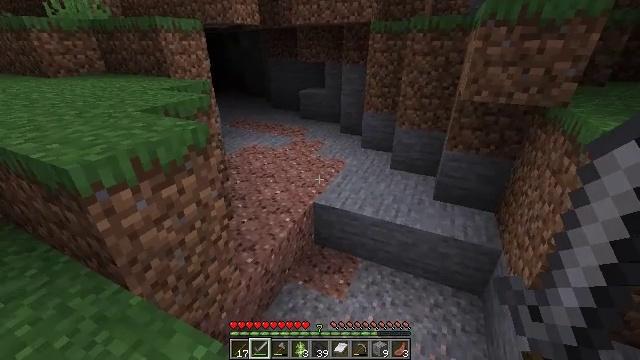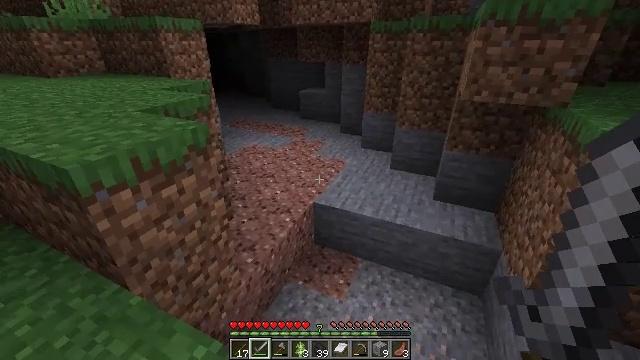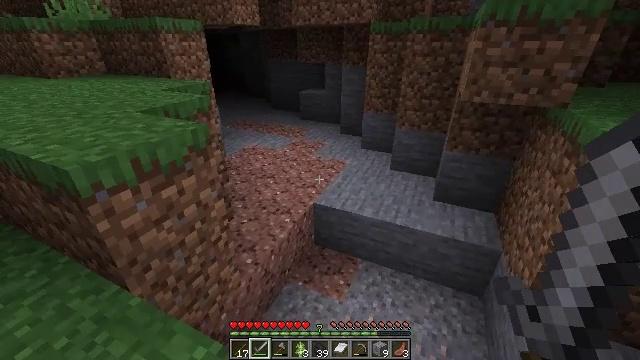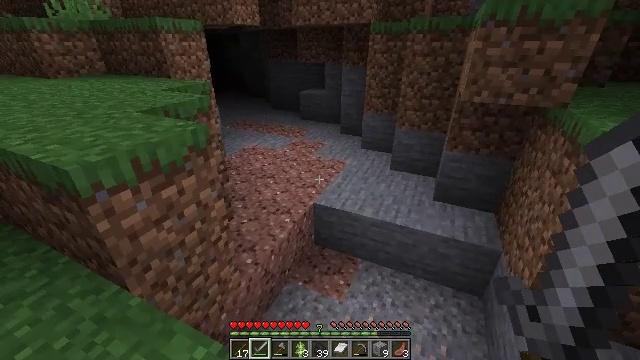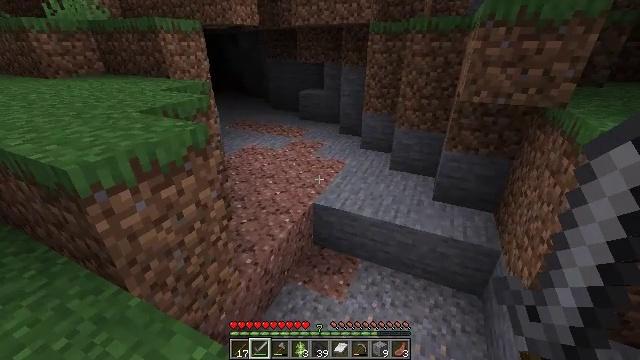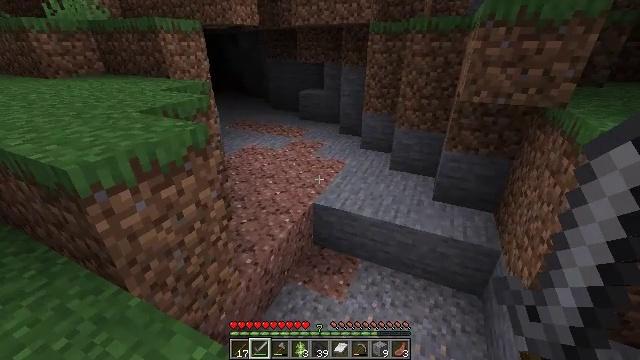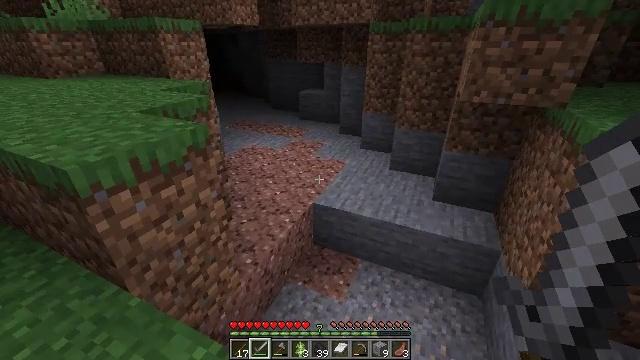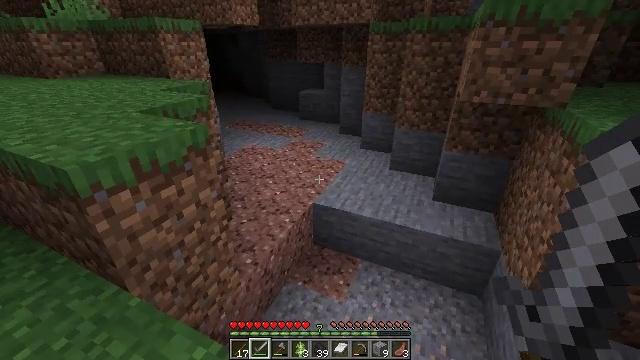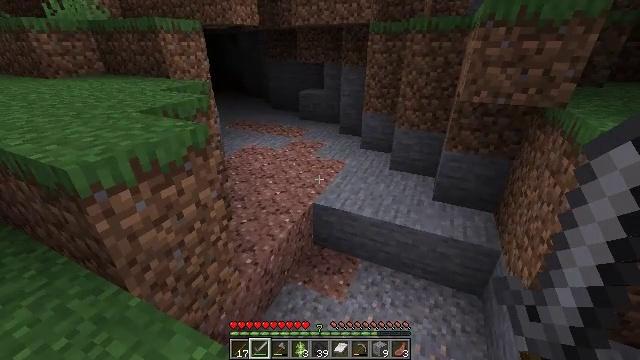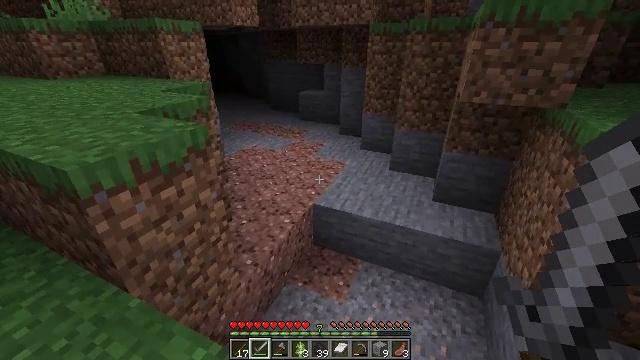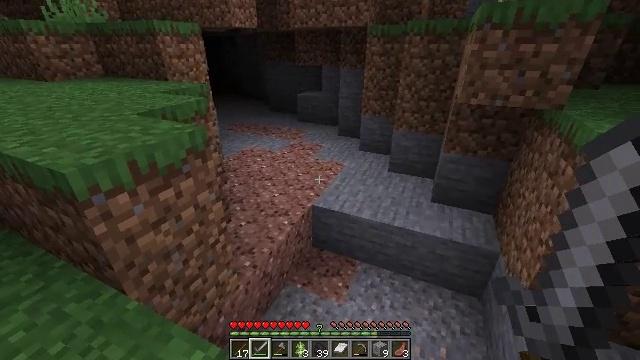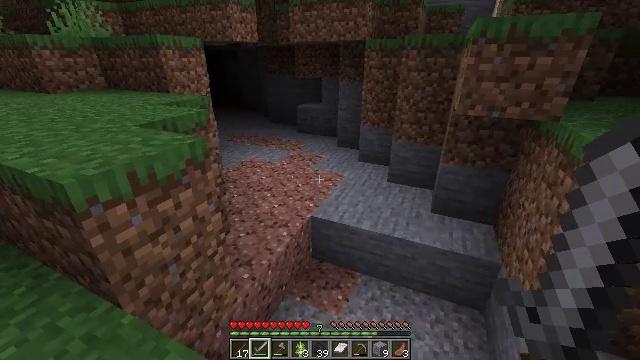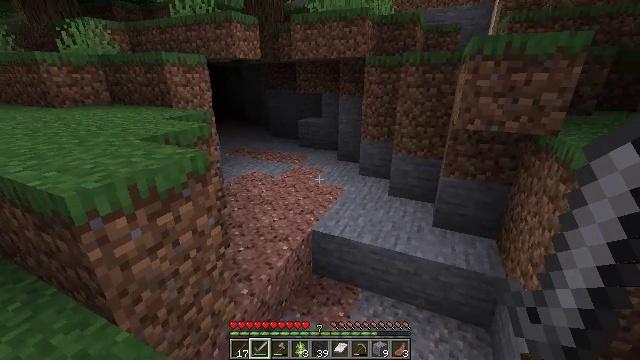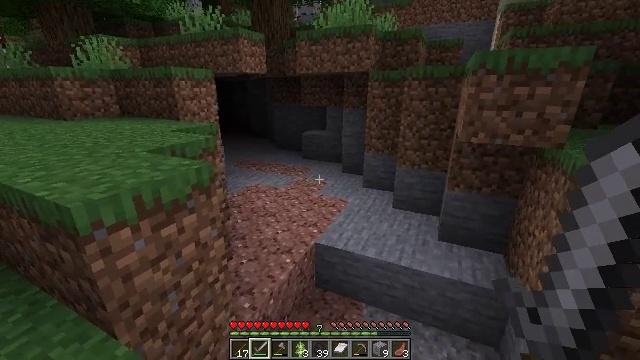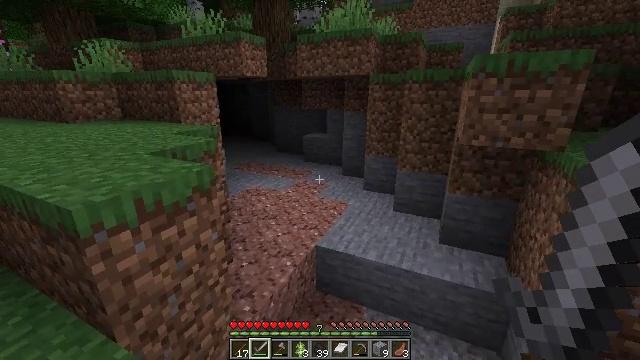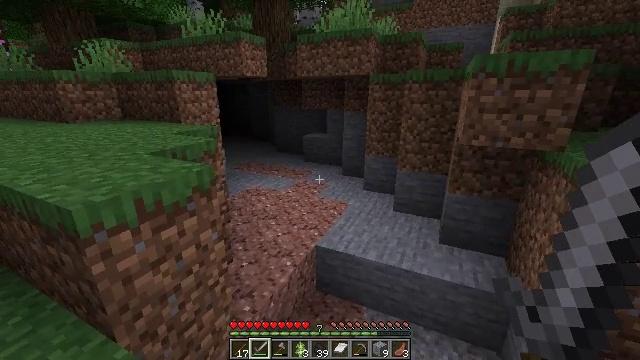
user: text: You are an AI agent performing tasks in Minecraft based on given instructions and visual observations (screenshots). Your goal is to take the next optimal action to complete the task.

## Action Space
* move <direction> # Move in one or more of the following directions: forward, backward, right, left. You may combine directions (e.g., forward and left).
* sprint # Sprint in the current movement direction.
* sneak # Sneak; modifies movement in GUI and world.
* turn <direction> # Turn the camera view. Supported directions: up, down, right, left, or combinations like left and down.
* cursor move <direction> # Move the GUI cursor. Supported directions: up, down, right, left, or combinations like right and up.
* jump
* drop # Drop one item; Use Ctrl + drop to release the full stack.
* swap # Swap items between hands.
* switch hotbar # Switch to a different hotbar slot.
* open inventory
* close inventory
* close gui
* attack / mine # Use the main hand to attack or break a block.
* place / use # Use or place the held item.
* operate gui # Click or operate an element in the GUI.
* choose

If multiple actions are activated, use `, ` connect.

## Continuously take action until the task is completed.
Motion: motion action
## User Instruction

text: Collect iron ore blocks.
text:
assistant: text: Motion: no_op
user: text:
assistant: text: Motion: no_op
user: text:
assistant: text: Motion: no_op
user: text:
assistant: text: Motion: no_op
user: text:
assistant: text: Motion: no_op
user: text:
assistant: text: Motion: no_op
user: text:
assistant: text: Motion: no_op
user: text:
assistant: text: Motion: no_op
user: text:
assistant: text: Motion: no_op
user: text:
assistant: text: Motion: no_op
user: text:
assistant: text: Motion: turn up
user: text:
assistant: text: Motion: turn up
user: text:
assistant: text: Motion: turn up
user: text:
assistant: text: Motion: no_op
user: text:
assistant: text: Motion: no_op
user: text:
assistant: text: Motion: no_op
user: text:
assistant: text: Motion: no_op
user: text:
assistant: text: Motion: turn right
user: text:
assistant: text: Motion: turn right
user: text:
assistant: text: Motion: turn right
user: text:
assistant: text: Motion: no_op
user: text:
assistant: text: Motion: no_op
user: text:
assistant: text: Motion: no_op
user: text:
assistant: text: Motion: no_op
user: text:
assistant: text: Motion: no_op
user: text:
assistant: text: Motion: no_op
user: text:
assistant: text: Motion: no_op
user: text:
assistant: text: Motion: no_op
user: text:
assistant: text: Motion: no_op
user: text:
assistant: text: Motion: no_op